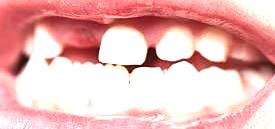
Condition: hypodontia